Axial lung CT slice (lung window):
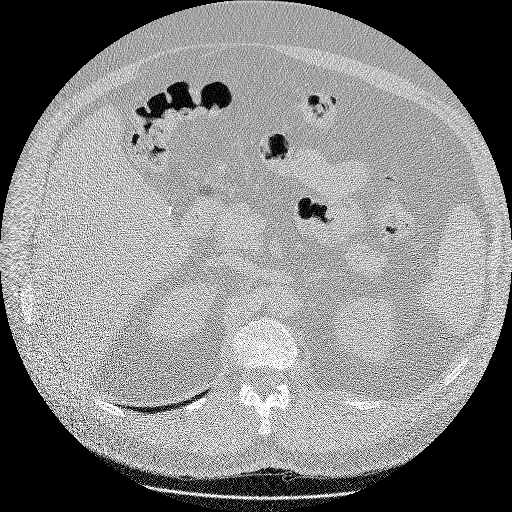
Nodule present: no